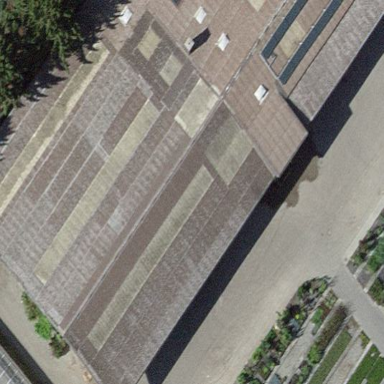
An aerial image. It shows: Hangar building that is repurposed as garden center.